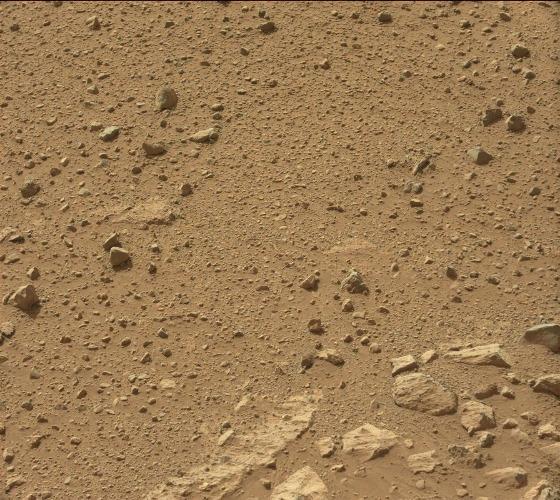
Terrain classes present: Bedrock, Gravel / Sand / Soil, Rock, Shadow